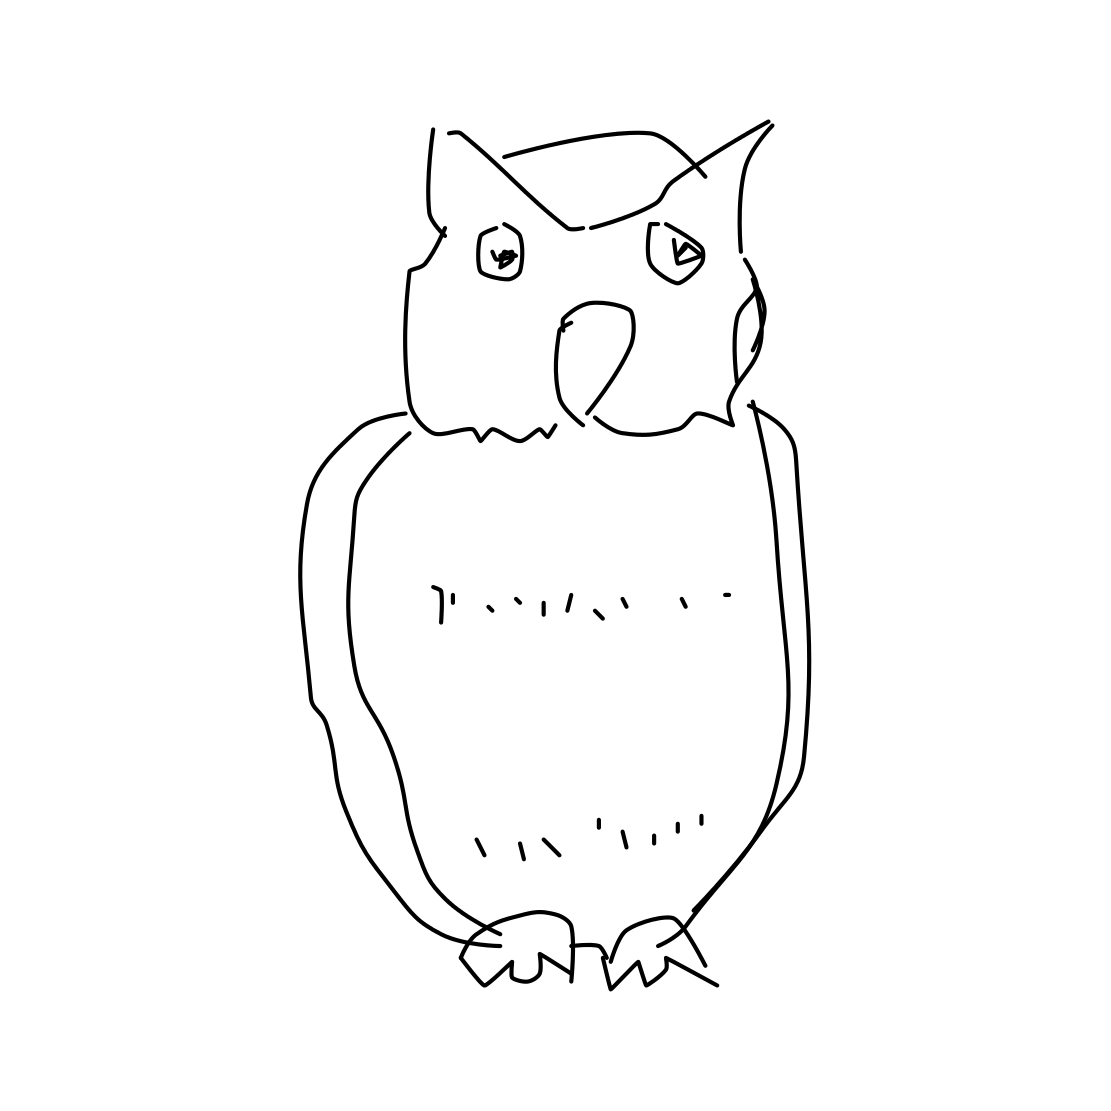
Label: owl